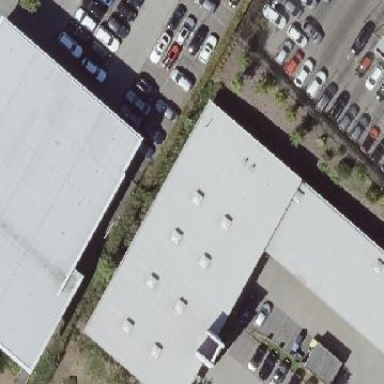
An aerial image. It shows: Building used as car repair shop.